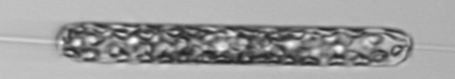
Label: Ditylum_brightwellii